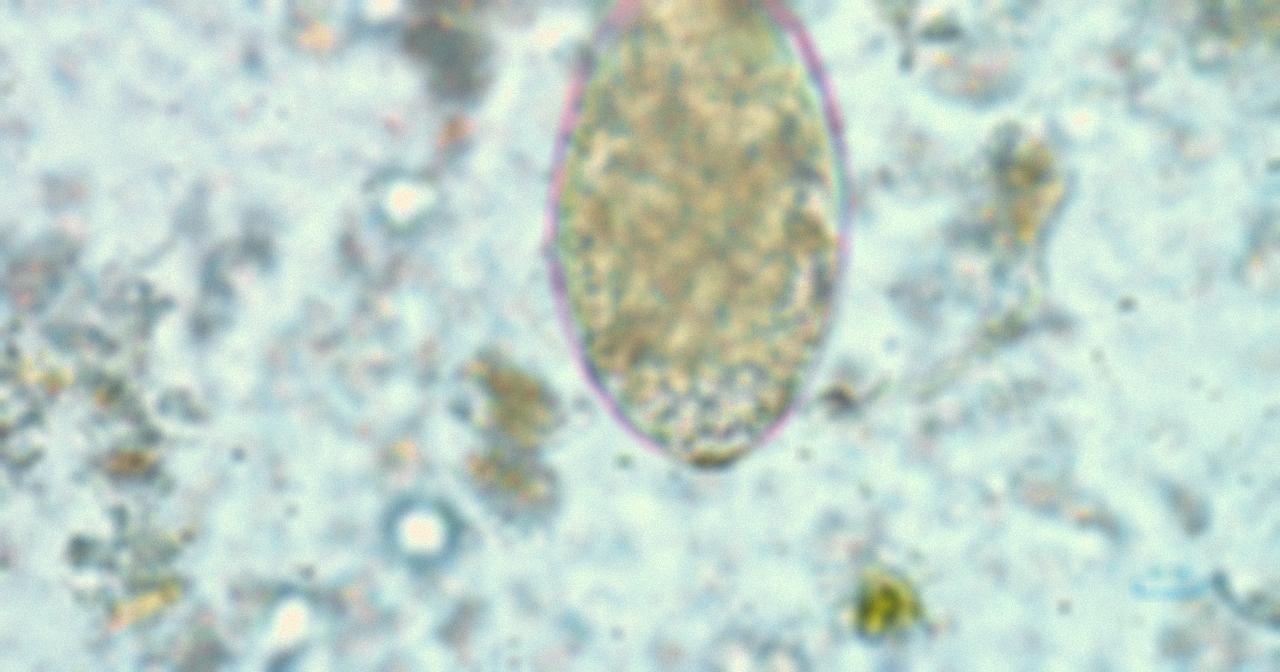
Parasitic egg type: Fasciolopsis buski